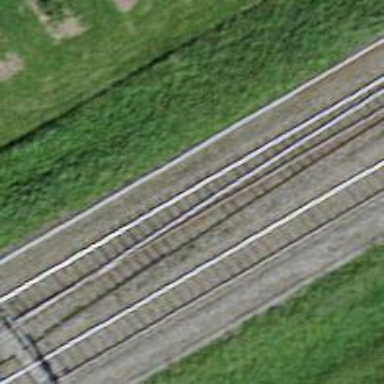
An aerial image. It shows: Single-track electrified railway siding with contact line.